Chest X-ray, PA view. Patient: 20 years old, sex M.
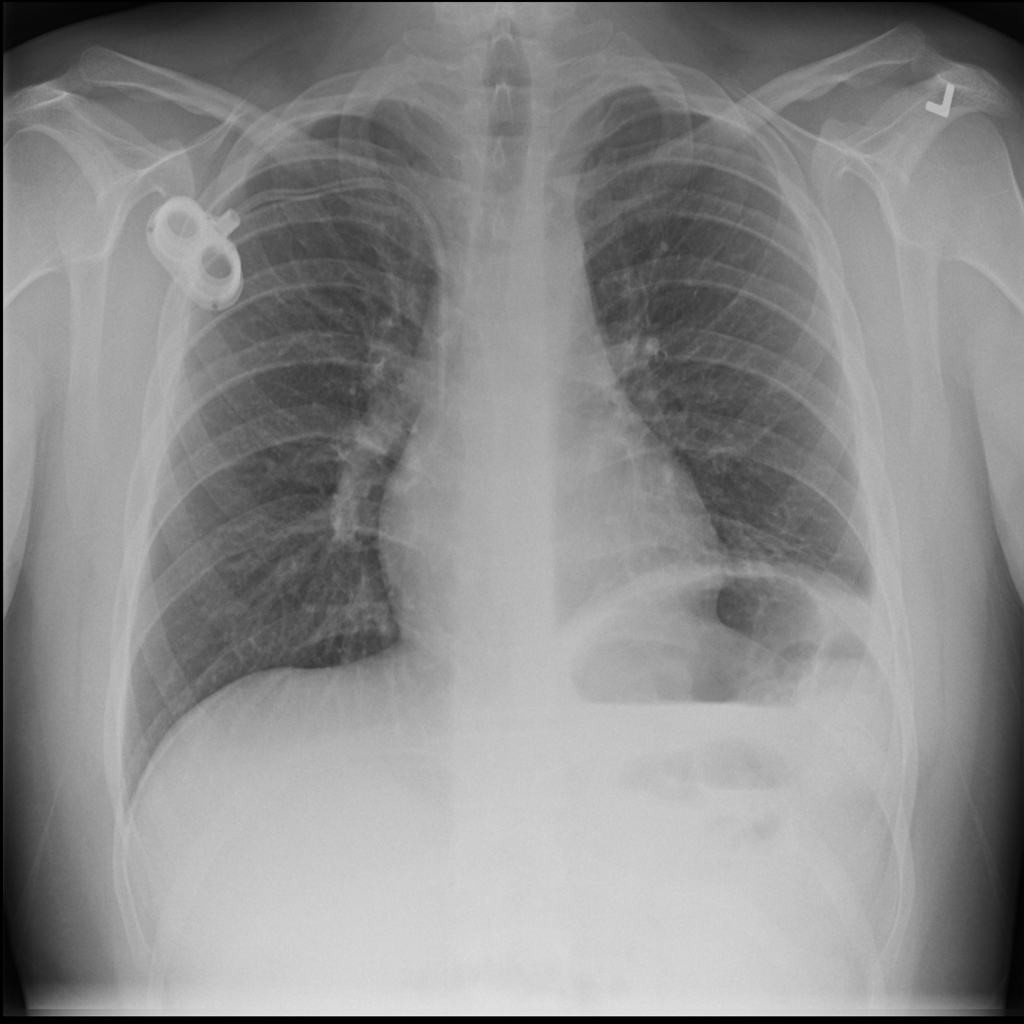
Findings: No Finding